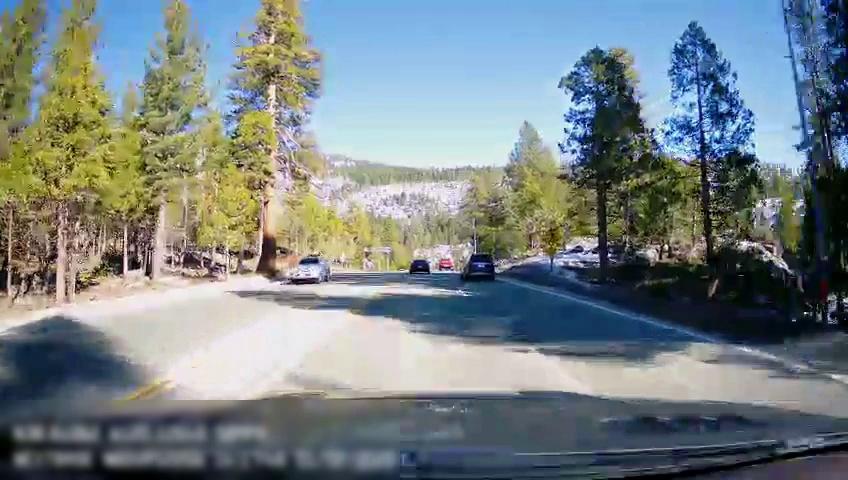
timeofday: Day
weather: Sunny
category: Drivable Space
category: Vehicles | SUV
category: Vehicles | Car
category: Vehicles | SUV
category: Vehicles | Car
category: Lanes | Current Lane
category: Lanes | Opposite Lane
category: Lanes | Opposite Lane
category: Lanes | Current Lane